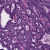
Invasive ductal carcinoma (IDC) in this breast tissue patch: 1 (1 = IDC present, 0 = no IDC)